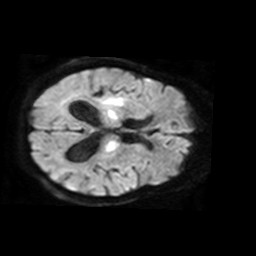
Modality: TRACE
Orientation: axial
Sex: female
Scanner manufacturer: philips
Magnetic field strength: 1.5 T
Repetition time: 4.427 s
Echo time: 0.07764 s